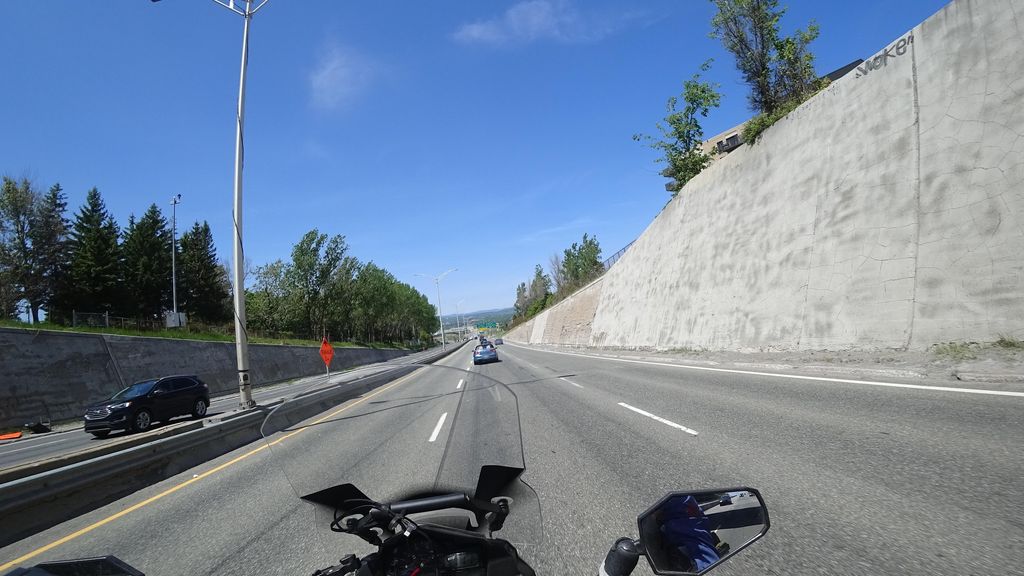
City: quebec_city